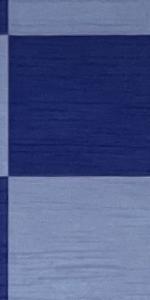
Label: Empty